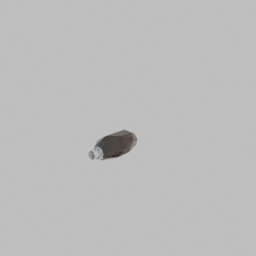
Label: tools